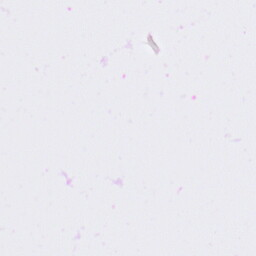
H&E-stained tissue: Lung